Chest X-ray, AP view. Patient: 76 years old, sex M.
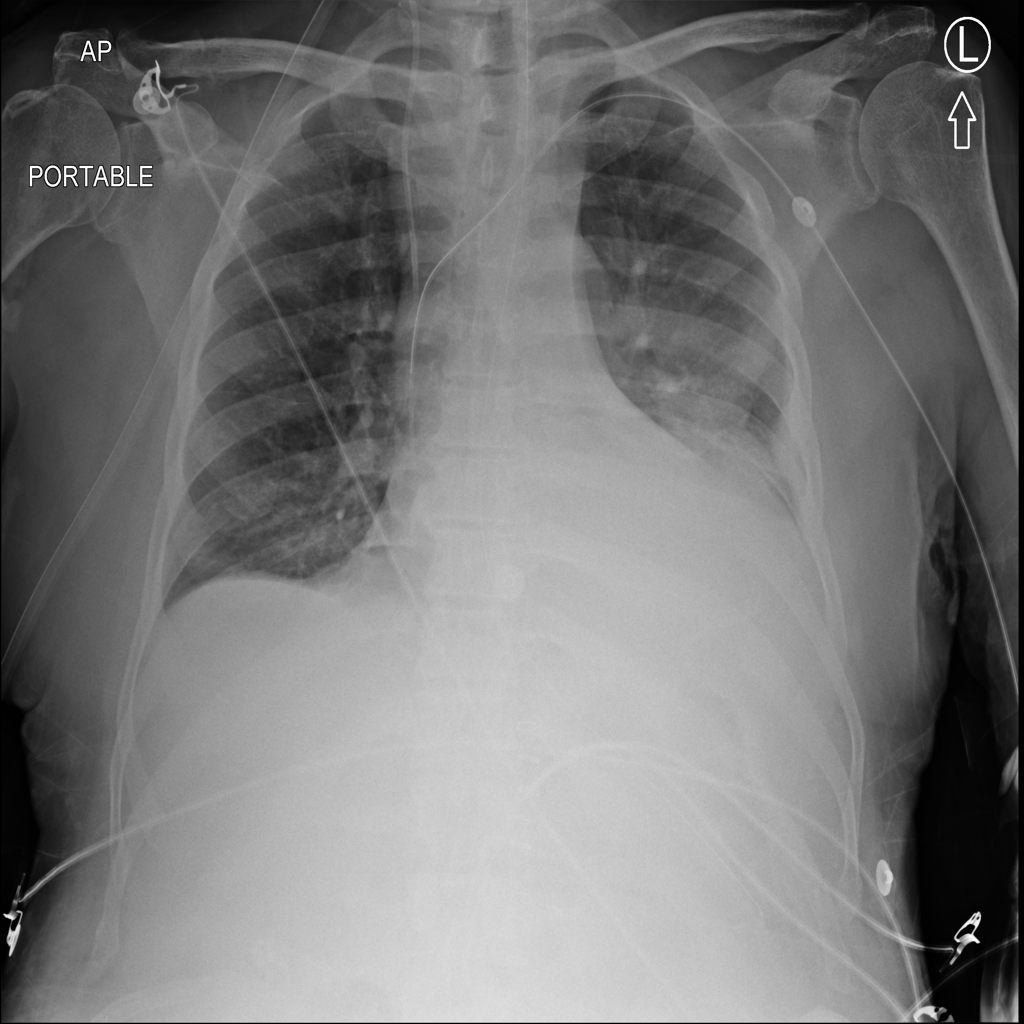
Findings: Atelectasis, Effusion, Infiltration